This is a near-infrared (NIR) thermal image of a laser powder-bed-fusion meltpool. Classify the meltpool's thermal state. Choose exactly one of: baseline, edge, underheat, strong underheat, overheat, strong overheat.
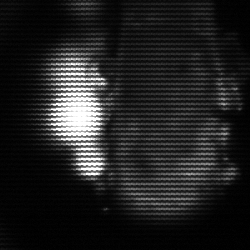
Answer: strong underheat